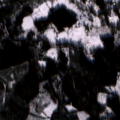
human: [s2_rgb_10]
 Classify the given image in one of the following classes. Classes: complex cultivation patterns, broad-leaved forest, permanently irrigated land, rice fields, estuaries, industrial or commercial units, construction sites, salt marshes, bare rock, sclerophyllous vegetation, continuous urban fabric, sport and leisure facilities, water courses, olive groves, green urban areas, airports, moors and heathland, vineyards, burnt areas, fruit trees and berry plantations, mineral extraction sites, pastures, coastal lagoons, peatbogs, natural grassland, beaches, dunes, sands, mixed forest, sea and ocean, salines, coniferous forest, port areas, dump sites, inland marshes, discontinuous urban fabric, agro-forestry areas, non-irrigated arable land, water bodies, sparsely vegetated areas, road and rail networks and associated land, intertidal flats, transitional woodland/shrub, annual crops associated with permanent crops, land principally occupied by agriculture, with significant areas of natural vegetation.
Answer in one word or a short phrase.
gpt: coniferous forest, mixed forest